【题型】解答题　【知识点】解析几何　【难度】medium
已知以点 $C\left(t, \frac{2}{t}\right)(t > 0)$ 为圆心的圆经过原点 $O$，且与 $x$ 轴交于点 $A$，与 $y$ 轴交于点 $B$.

(1) 求证：$\triangle AOB$ 的面积为定值.

(2) 设直线 $2x+y-4=0$ 与圆 $C$ 交于点 $M, N$，若 $|OM|=|ON|$，求圆 $C$ 的方程.

(3) 在（2）的条件下，设 $P, Q$ 分别是直线 $l: x+y+2=0$ 和圆 $C$ 上的动点，求 $|PB|+|PQ|$ 的最小值及此时点 $P$ 的坐标.
【解答】
【答案】 (1) 证明见解析

(2) $(x-2)^2+(y-1)^2=5$

(3) 最小值为 $2\sqrt{5}$， $P\left(-\frac{4}{3}, -\frac{2}{3}\right)$

【分析】 （1）由已知直接可得圆的方程，进而可得点 $A$ 与 $B$ 的坐标，进而可得证；

（2）由已知可得 $MN \perp OC$，进而可得参数 $t$，及圆的方程；

（3）根据对称可得点 $B$ 关于直线 $2x+y-4=0$ 的对称点 $B'$，进而可知 $|PB|+|PQ| = |PB'|+|PQ| \ge |B'Q|$，根据点与圆的位置关系可得 $|B'Q|$ 的最小值，进而可得点 $P$ 的坐标.

【详解】 （1）由题意可得圆的方程为：$(x-t)^2 + \left(y-\frac{2}{t}\right)^2 = t^2 + \frac{4}{t^2}$，

化简可得 $x^2 - 2tx + y^2 - \frac{4}{t}y = 0$，

与坐标轴的交点分别为：$A(2t, 0)$，$B\left(0, \frac{4}{t}\right)$，

$\therefore S_{\triangle AOB} = \frac{1}{2}|2t| \cdot \left|\frac{4}{t}\right| = 4$ 为定值.

（2）如图所示，

$\because |OM|=|ON|$，

$\therefore$ 原点 $O$ 在线段 $MN$ 的垂直平分线上，

设线段 $MN$ 的中点为 $H$，则 $C, H, O$ 三点共线，

又 $OC$ 的斜率 $k = \frac{2}{t^2}$，

$\therefore \left(\frac{2}{t^2}\right) \times (-2) = -1$，

解得 $t = \pm 2$，

又 $t>0$，所以 $t=2$，

可得圆心 $C(2, 1)$，

$\therefore$ 圆 $C$ 的方程为：$(x-2)^2+(y-1)^2=5$；

（3）如图所示，

由（2）可知：圆心 $C(2, 1)$，半径 $r=\sqrt{5}$，$B(0, 2)$，

设点 $B$ 关于直线 $x+y+2=0$ 的对称点为 $B'(x, y)$，

则 $BB'$ 中点为 $\left(\frac{x}{2}, \frac{2+y}{2}\right)$，

且 $\begin{cases} \frac{y-2}{x} \cdot (-1) = -1 \\ \frac{x}{2} + \frac{2+y}{2} + 2 = 0 \end{cases}$，解得 $\begin{cases} x = -4 \\ y = -2 \end{cases}$，即 $B'(-4, -2)$，

则 $|PB|+|PQ| = |PB'|+|PQ| \ge |B'Q|$，

又点 $B'$ 到圆上点 $Q$ 的最短距离为 $|B'C| - r = \sqrt{(2+4)^2+(1+2)^2} - \sqrt{5} = 2\sqrt{5}$，

则 $|PB|+|PQ|$ 的最小值为 $2\sqrt{5}$，

此时直线 $B'C$ 的方程为：$y = \frac{x}{2}$，

点 $P$ 为直线 $B'C$ 与直线 $l$ 的交点，

则 $\begin{cases} y = \frac{x}{2} \\ x+y+2=0 \end{cases}$，解得 $\begin{cases} x = -\frac{4}{3} \\ y = -\frac{2}{3} \end{cases}$

即点 $P\left(-\frac{4}{3}, -\frac{2}{3}\right)$.
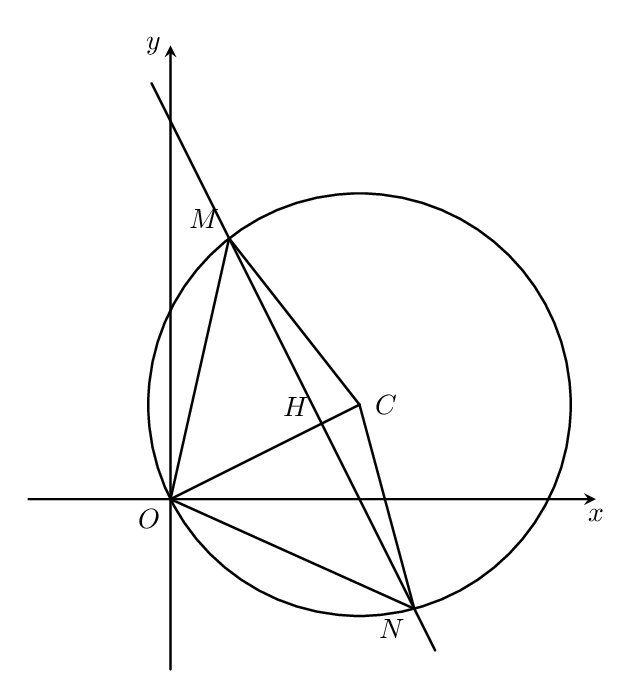
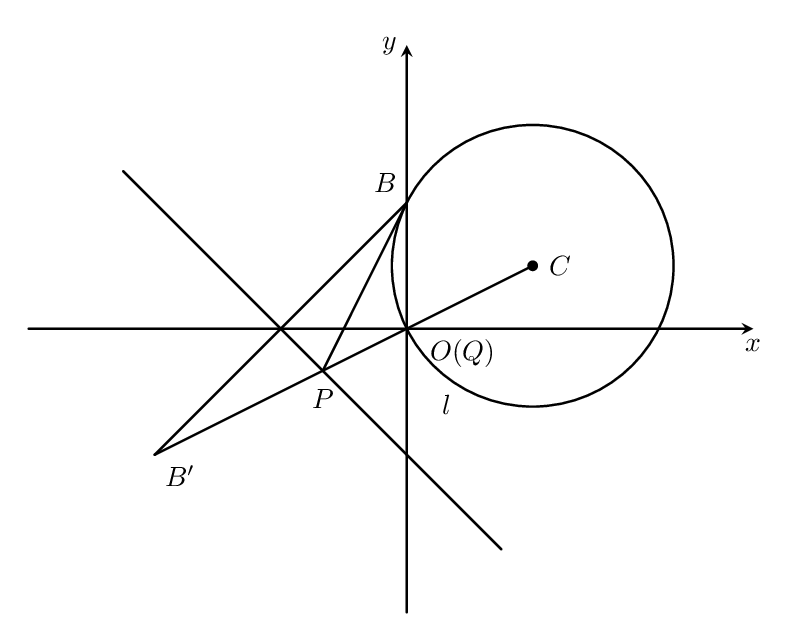